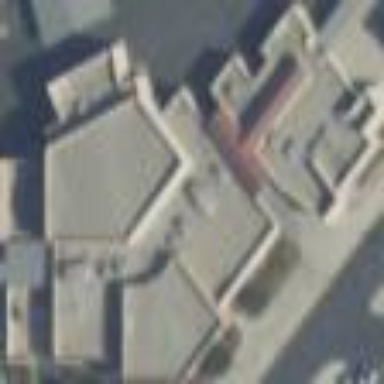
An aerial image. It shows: School building.